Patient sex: M
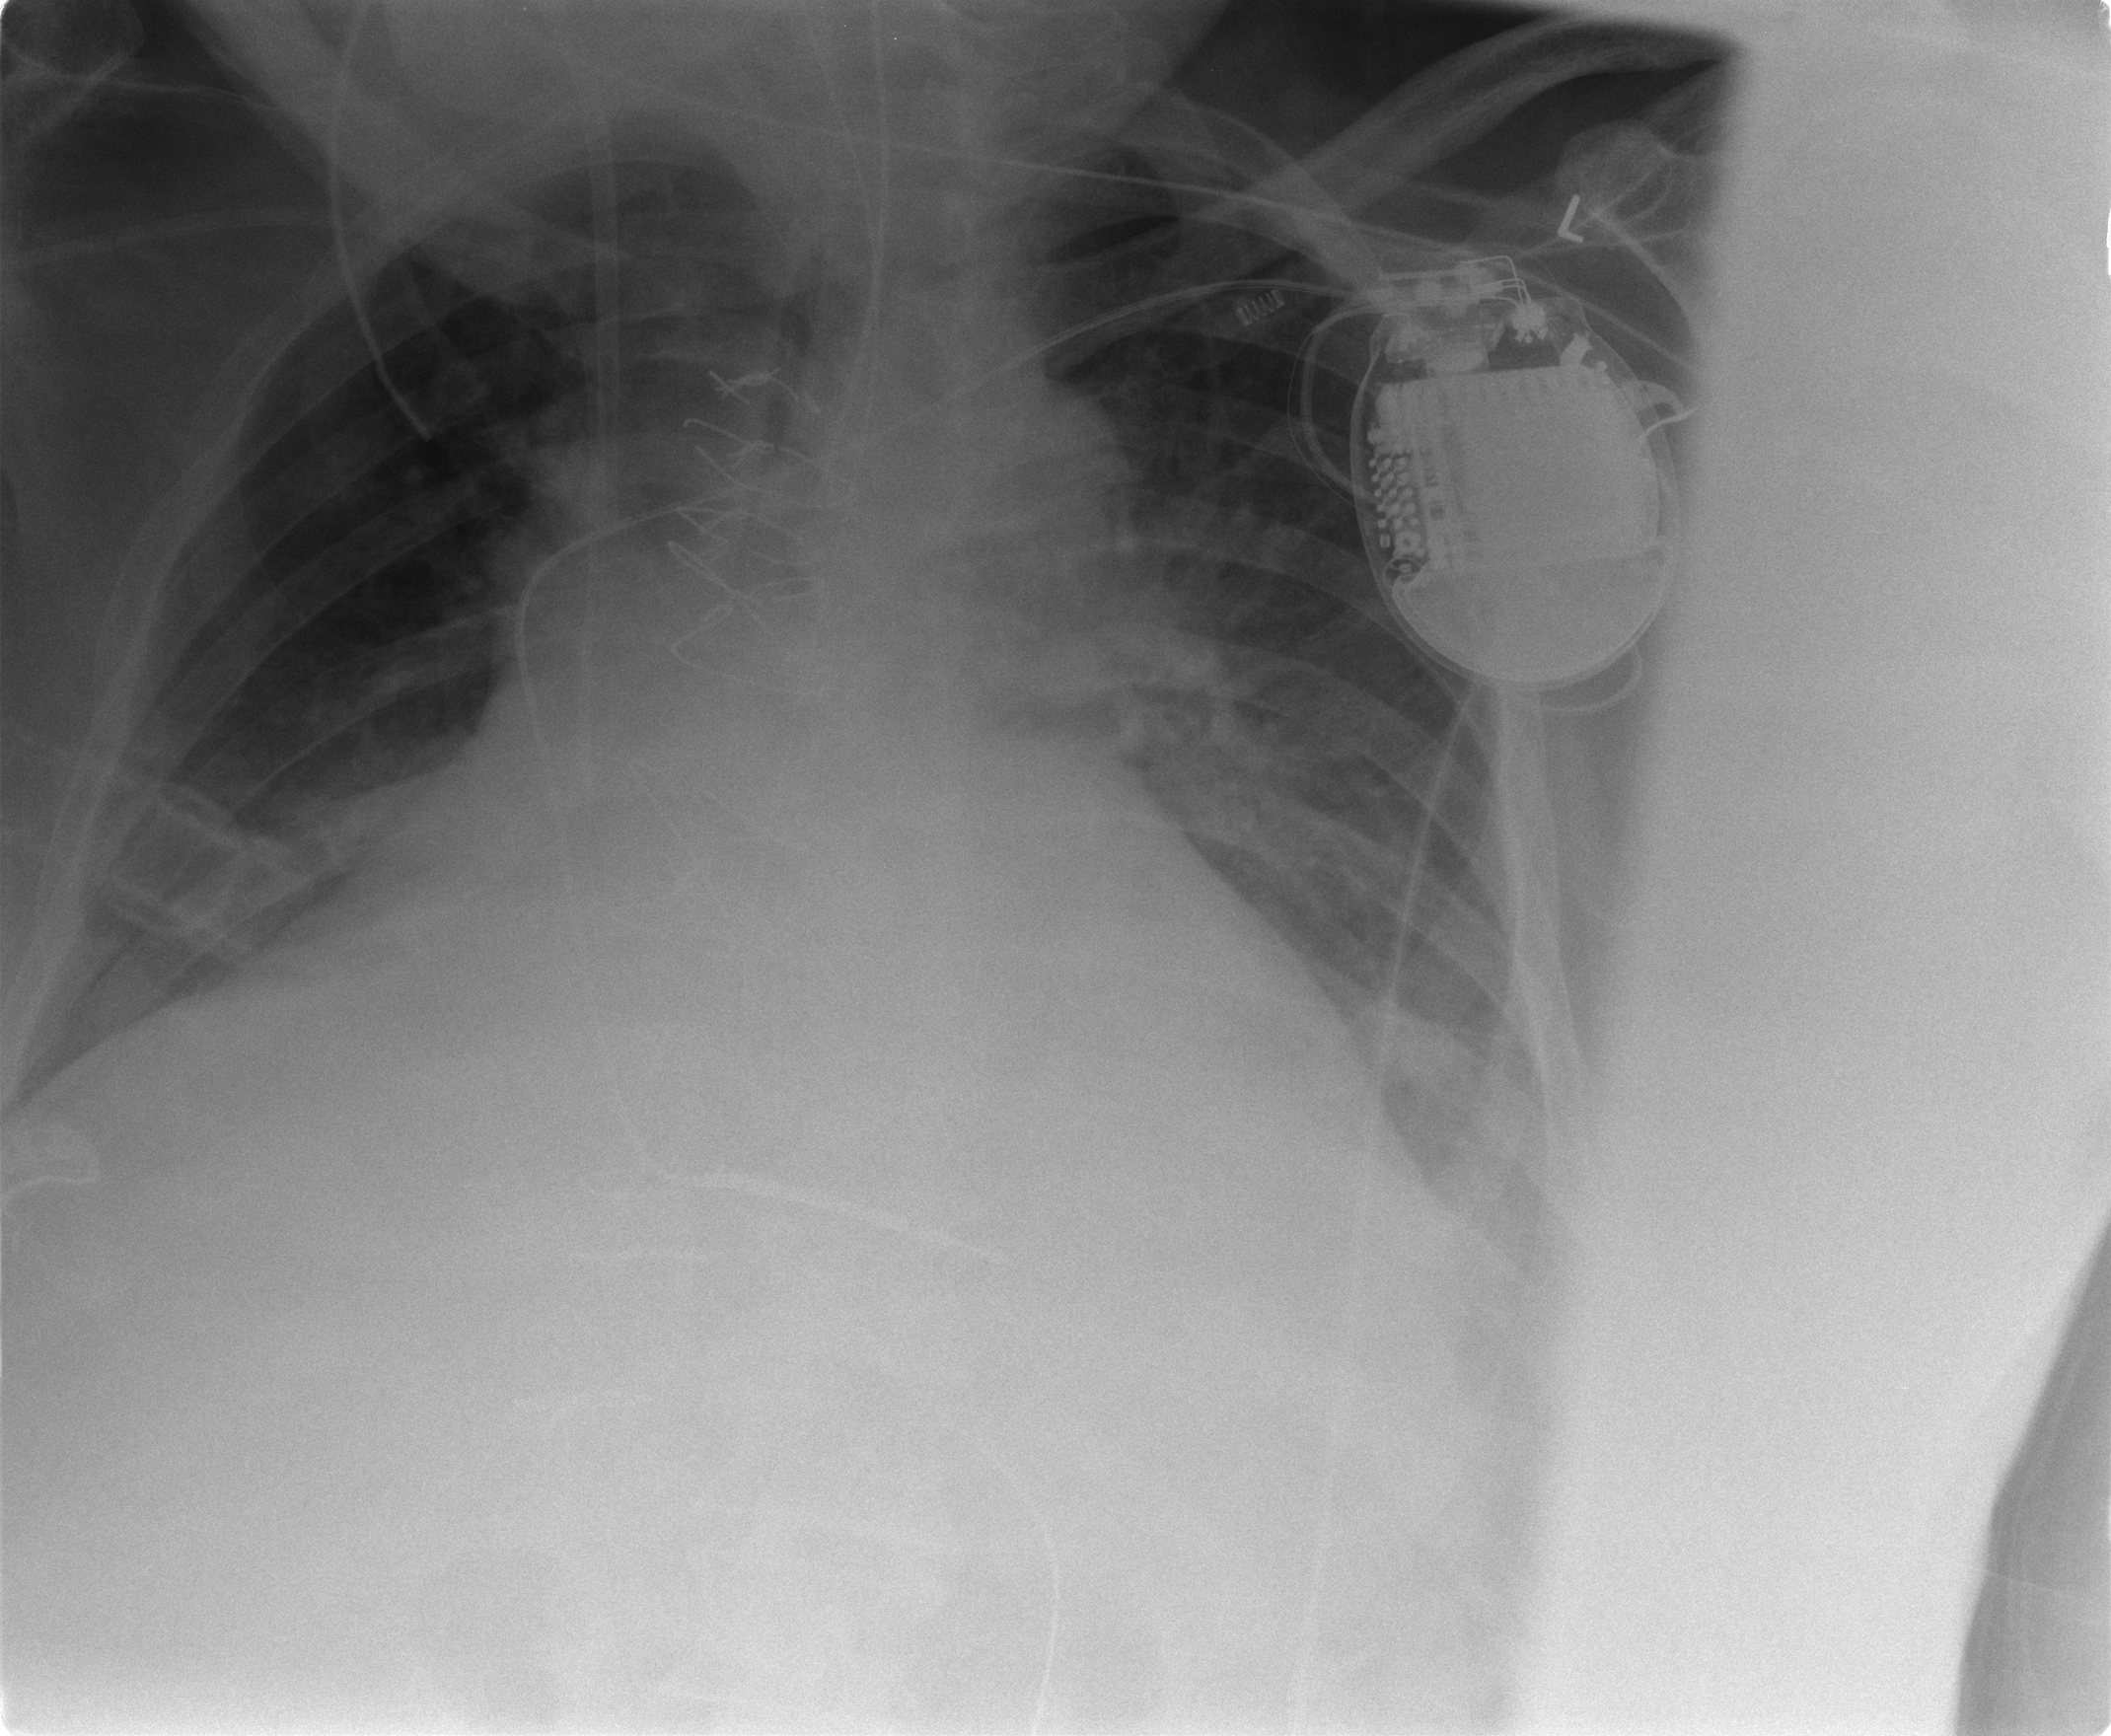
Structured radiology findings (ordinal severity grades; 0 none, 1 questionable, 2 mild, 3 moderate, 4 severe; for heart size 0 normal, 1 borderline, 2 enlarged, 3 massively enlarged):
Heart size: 3
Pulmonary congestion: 2
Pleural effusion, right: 2
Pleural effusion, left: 2
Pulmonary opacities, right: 0
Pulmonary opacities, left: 2
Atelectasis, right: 2
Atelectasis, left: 2